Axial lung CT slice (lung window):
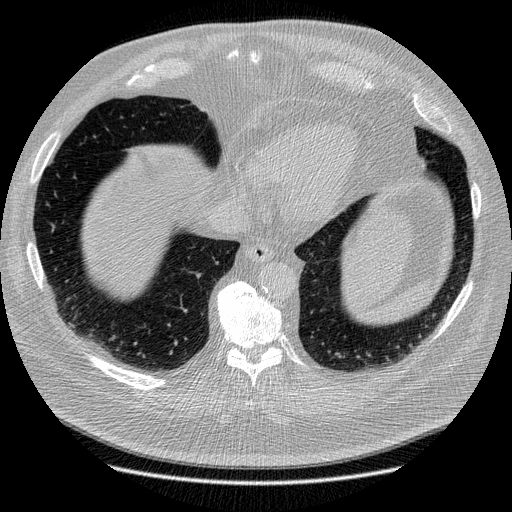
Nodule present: no